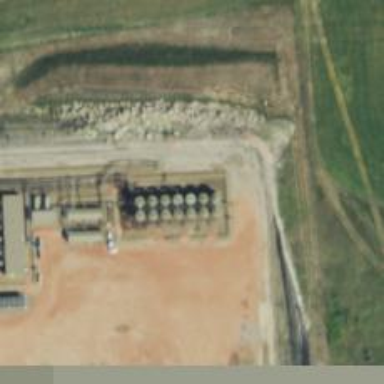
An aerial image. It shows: Storage tank with man-made structure.